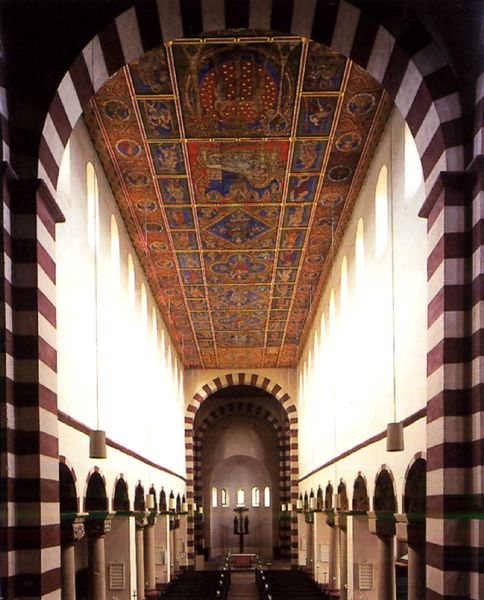
Titel: St. Michael zu Hildesheim
Standort: Hildesheim, St. Michael (EU - D - Nds)
Schlagwörter: blau, gemälde, schatten, weiß, fenster, hell, holz, lampen, licht, raum, säule, säulen, rot, architektur, innenraum, kirche, decke, innen, farbig, bogen, italien, farbe, bank, saal, gestühl, gestreift, kerze, streifen, kerzen, leuchter, foto, fotografie, bögen, wände, gang, kabel, holzdecke, altar, bänke, kapitelle, kapitell, quadrate, mittelgang, mittelschiff, pieta, apsis, rundbögen, romanik, florenz, chor, kapelle, deckengemälde, säulenhalle, säulengang, kassetendecke, deckenfresko, san, täfelung, farbfotografie, pieta dura, qudrate